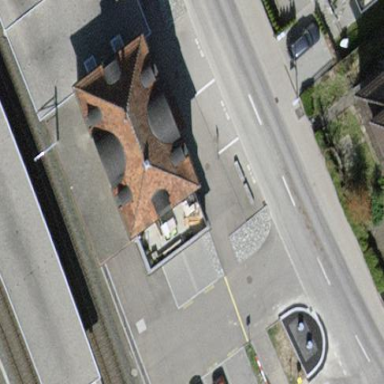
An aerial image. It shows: Train station building.